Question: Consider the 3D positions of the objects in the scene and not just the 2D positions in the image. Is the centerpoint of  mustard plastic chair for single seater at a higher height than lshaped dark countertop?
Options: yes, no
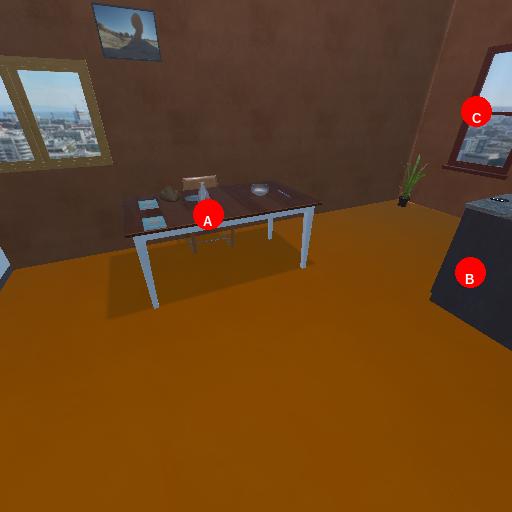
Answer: yes